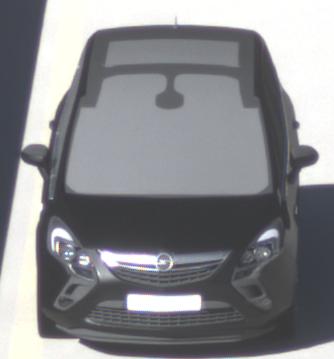
Make: Opel
Model: Zafira Tourer 1.8
Detailed model: Zafira (C) Tourer
Model produced from: 2012/01
Model produced until: 2015/06
Doors: 5
Color: black
Road condition: dry road
Daytime: morning or afternoon
Contrast: high contrast